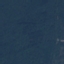
Land use / land cover: Forest